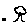
Label: tree